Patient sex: F
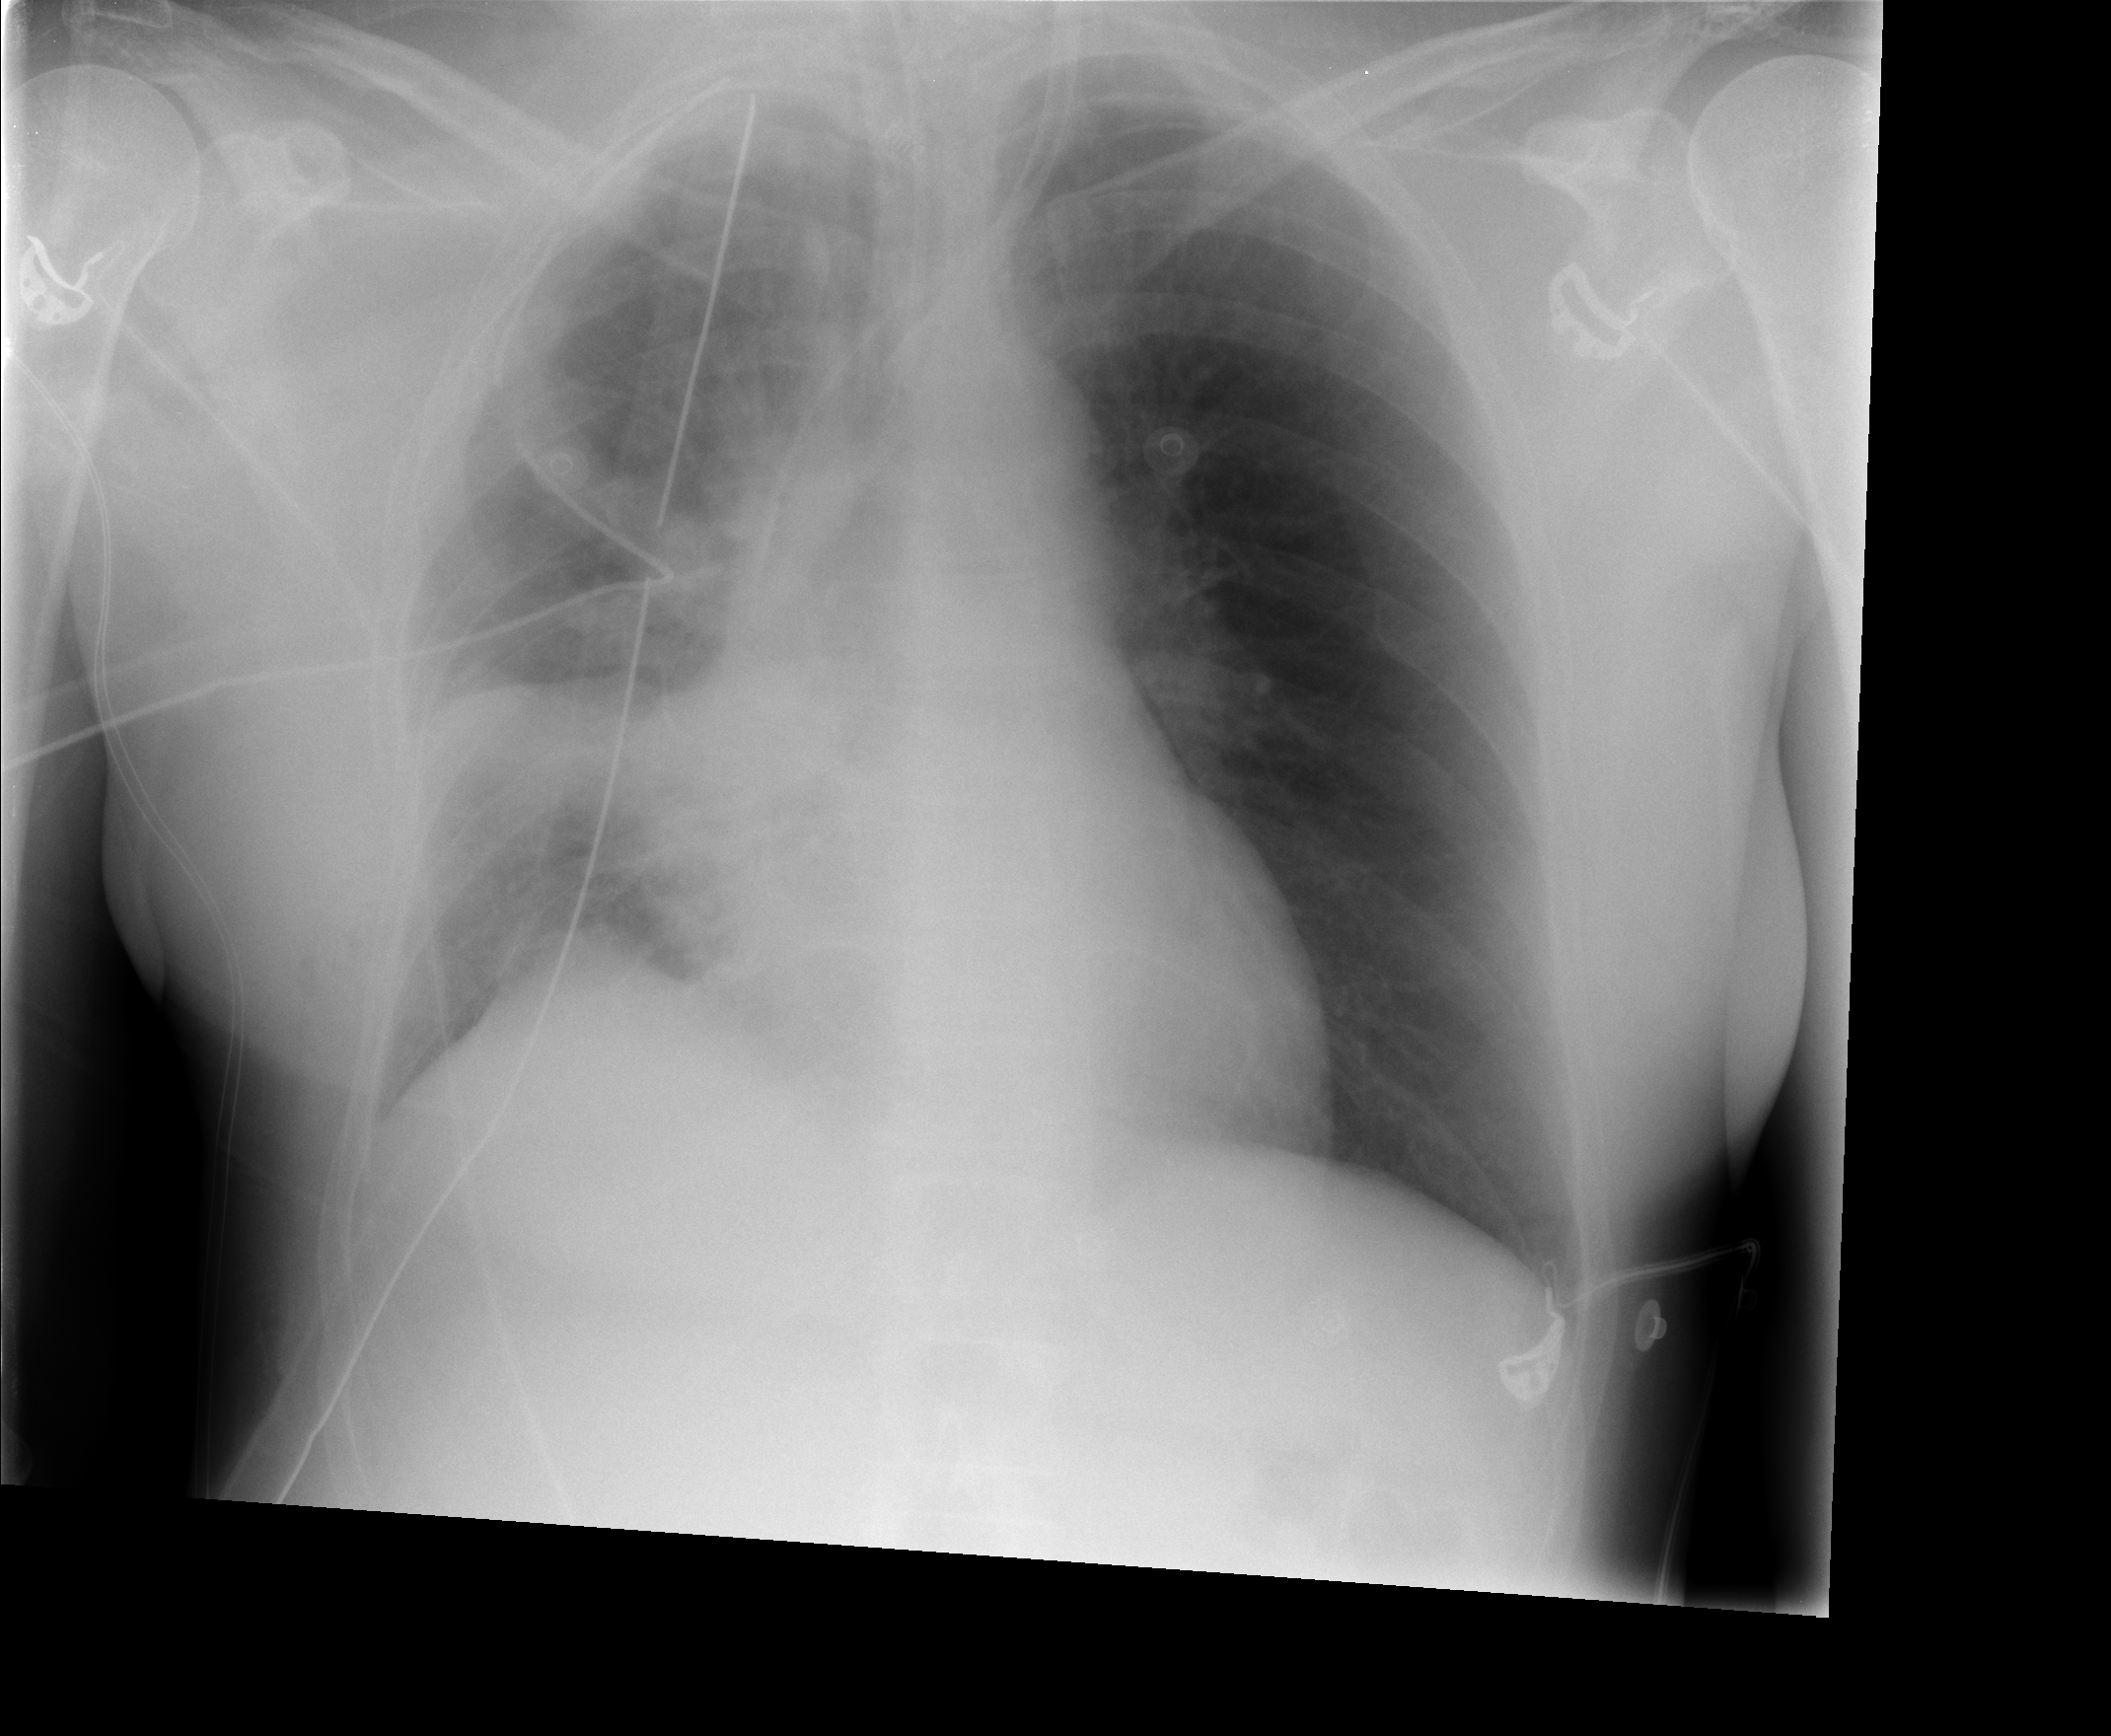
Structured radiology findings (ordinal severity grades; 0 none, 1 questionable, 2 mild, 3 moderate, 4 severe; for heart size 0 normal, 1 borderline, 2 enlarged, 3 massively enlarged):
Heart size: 0
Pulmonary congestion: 0
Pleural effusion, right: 3
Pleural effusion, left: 0
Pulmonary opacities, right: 2
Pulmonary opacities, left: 0
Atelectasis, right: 2
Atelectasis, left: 0